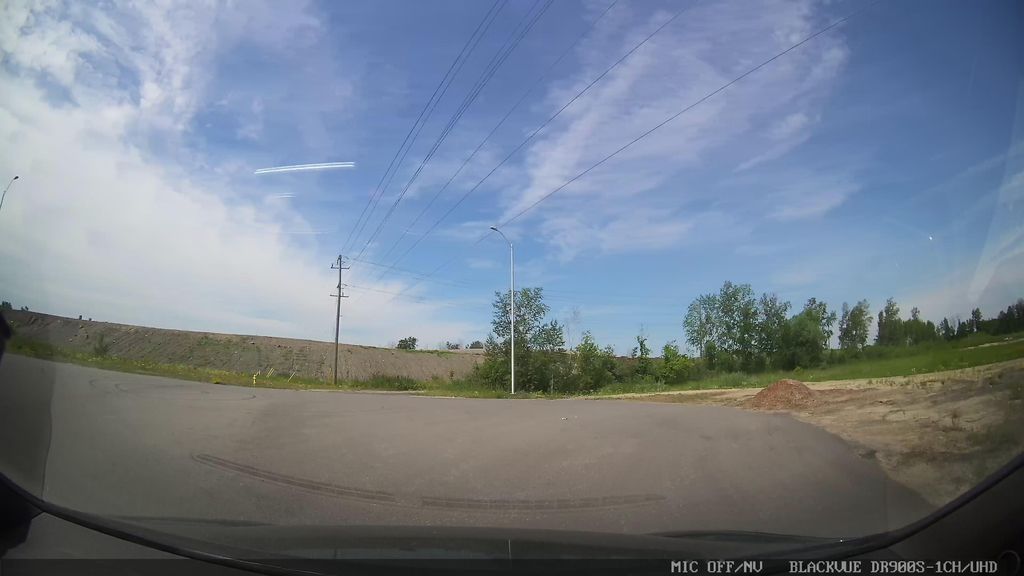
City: ottawa-gatineau